Question: Ok, these are all pretty simple methods, and there are a few of them, so I didnt want to just create multiple questions when they are all the same thing. BigO is my weakness. I just cant figure out how they come up with these answers. Is there anyway you can give me some insight into thinking for analyzing running times of some of these methods? How do you break it down? How should I think when I see something like these? (specifically the second one, I dont get how thats O(1))

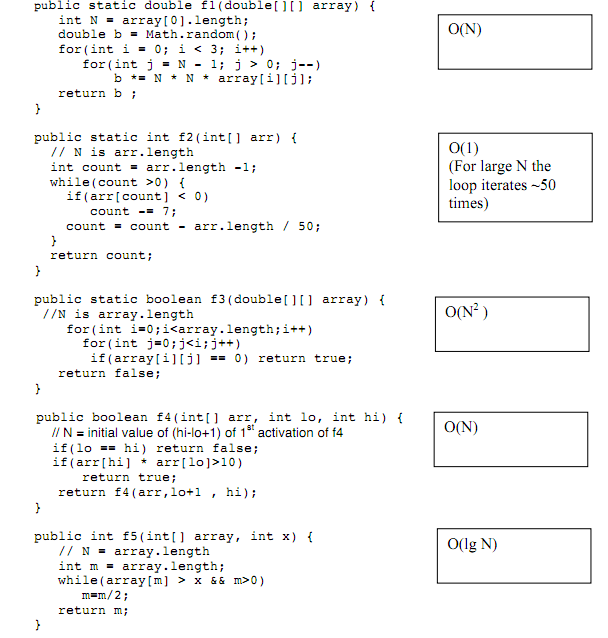
Answer: '''
function f1:
loop 3 times
loop n times
'''
Therefore O(3*n) which is effectively O(n).
---
'''
function f2:
loop 50 times
'''
O(50) is effectively O(1).
We know it will loop 50 times because it will go until 'n = n - (n / 50)' is 0. For this to be true, it must iterate 50 times ('n - (n / 50)*50 = 0').
---
'''
function f3:
loop n times
loop n times
'''
Therefore O(n^2).
---
'''
function f4:
recurse n times
'''
You know this because worst case is that n = high - low + 1. Disregard the +1.
That means that n = high - low.
To terminate,
'''
arr[hi] * arr[low] > 10
'''
Assume that this doesn't occur until low is incremented to the highest it can go (high).
This means n = high - 0 and we must recurse up to n times.
---
'''
function 5:
loops ceil(log_2(n)) times
'''
We know this because of the 'm/=2'.
For example, let n=10. log_2(10) = 3.3, the ceiling of which is 4.
'''
10 / 2 =
5 / 2 =
2.5 / 2 =
1.25 / 2 =
0.75
'''
In total, there are 4 iterations.